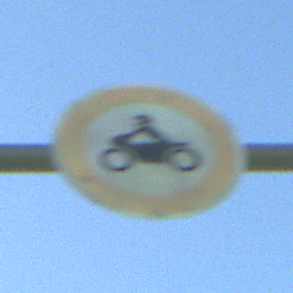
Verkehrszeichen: VerbotKraftraeder
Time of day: MorningAfternoon
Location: Outdoor (Nature)
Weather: PartlyCloudy
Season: NotSpecified
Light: Natural